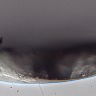
Metastatic tissue present: no